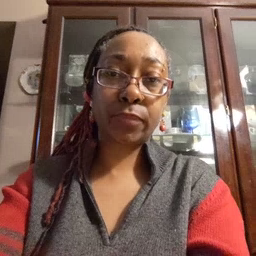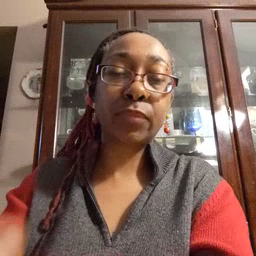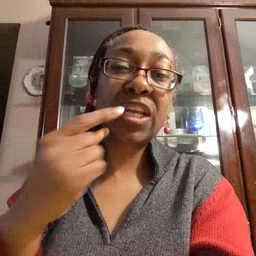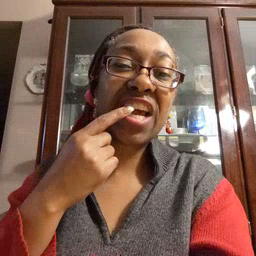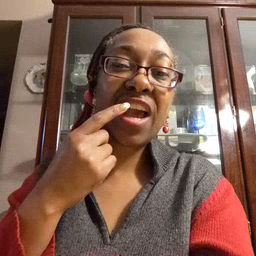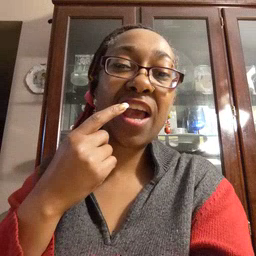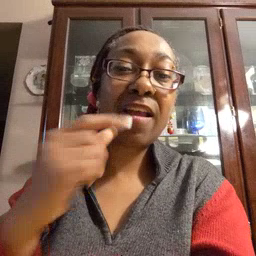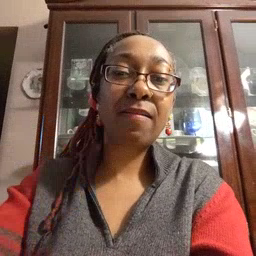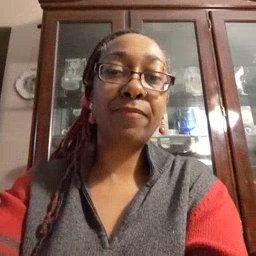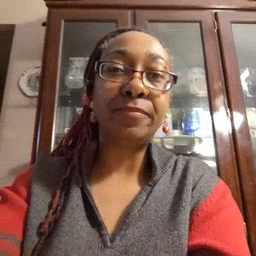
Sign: tooth